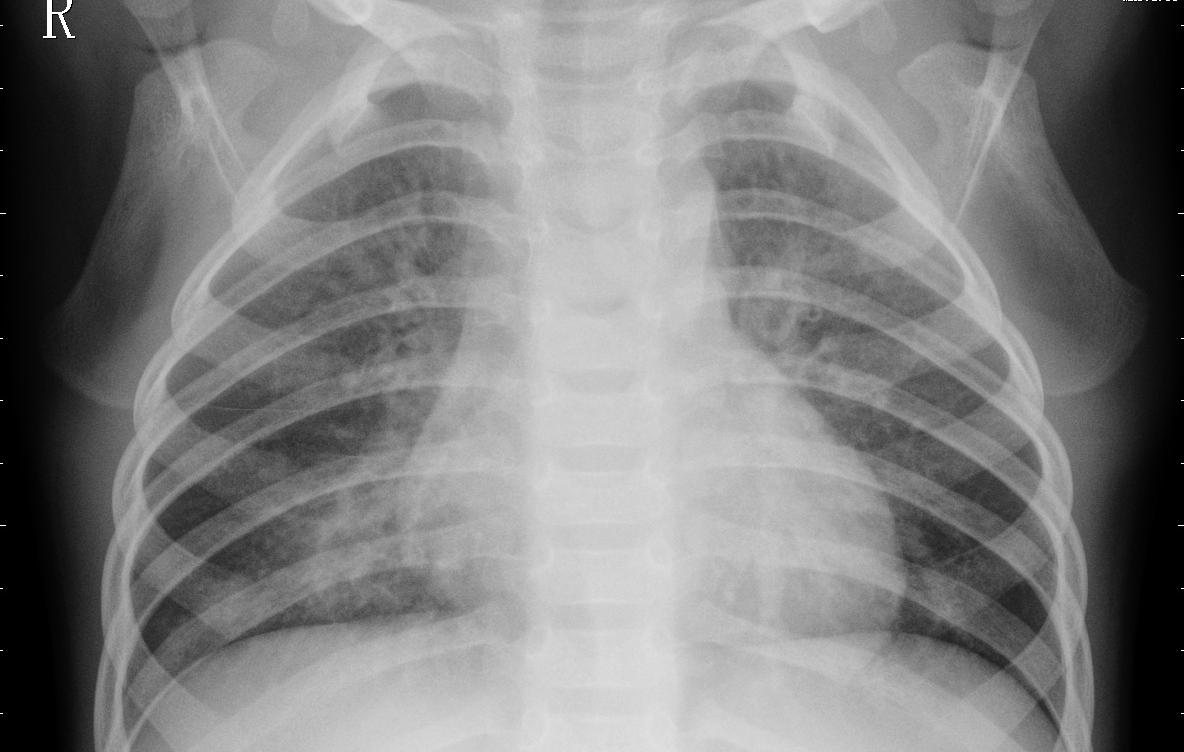
Diagnosis: PNEUMONIA